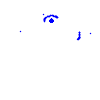
Particle: electron